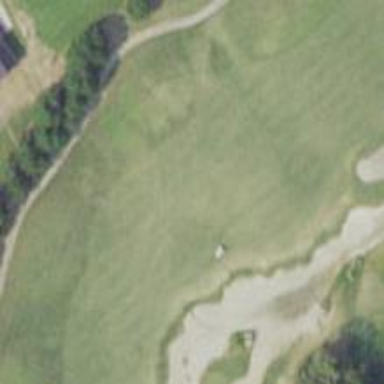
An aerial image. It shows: Golf hole.